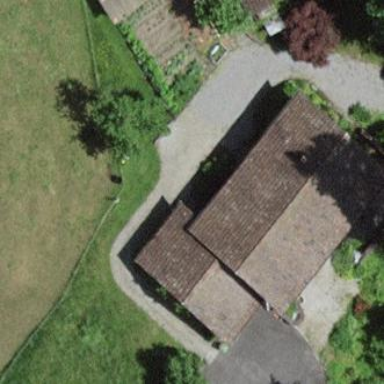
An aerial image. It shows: Simple and straightforward house.